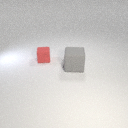
large gray rubber cube in front of small red rubber cube